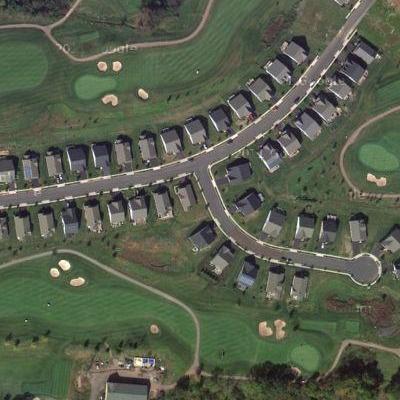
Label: Resident